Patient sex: F
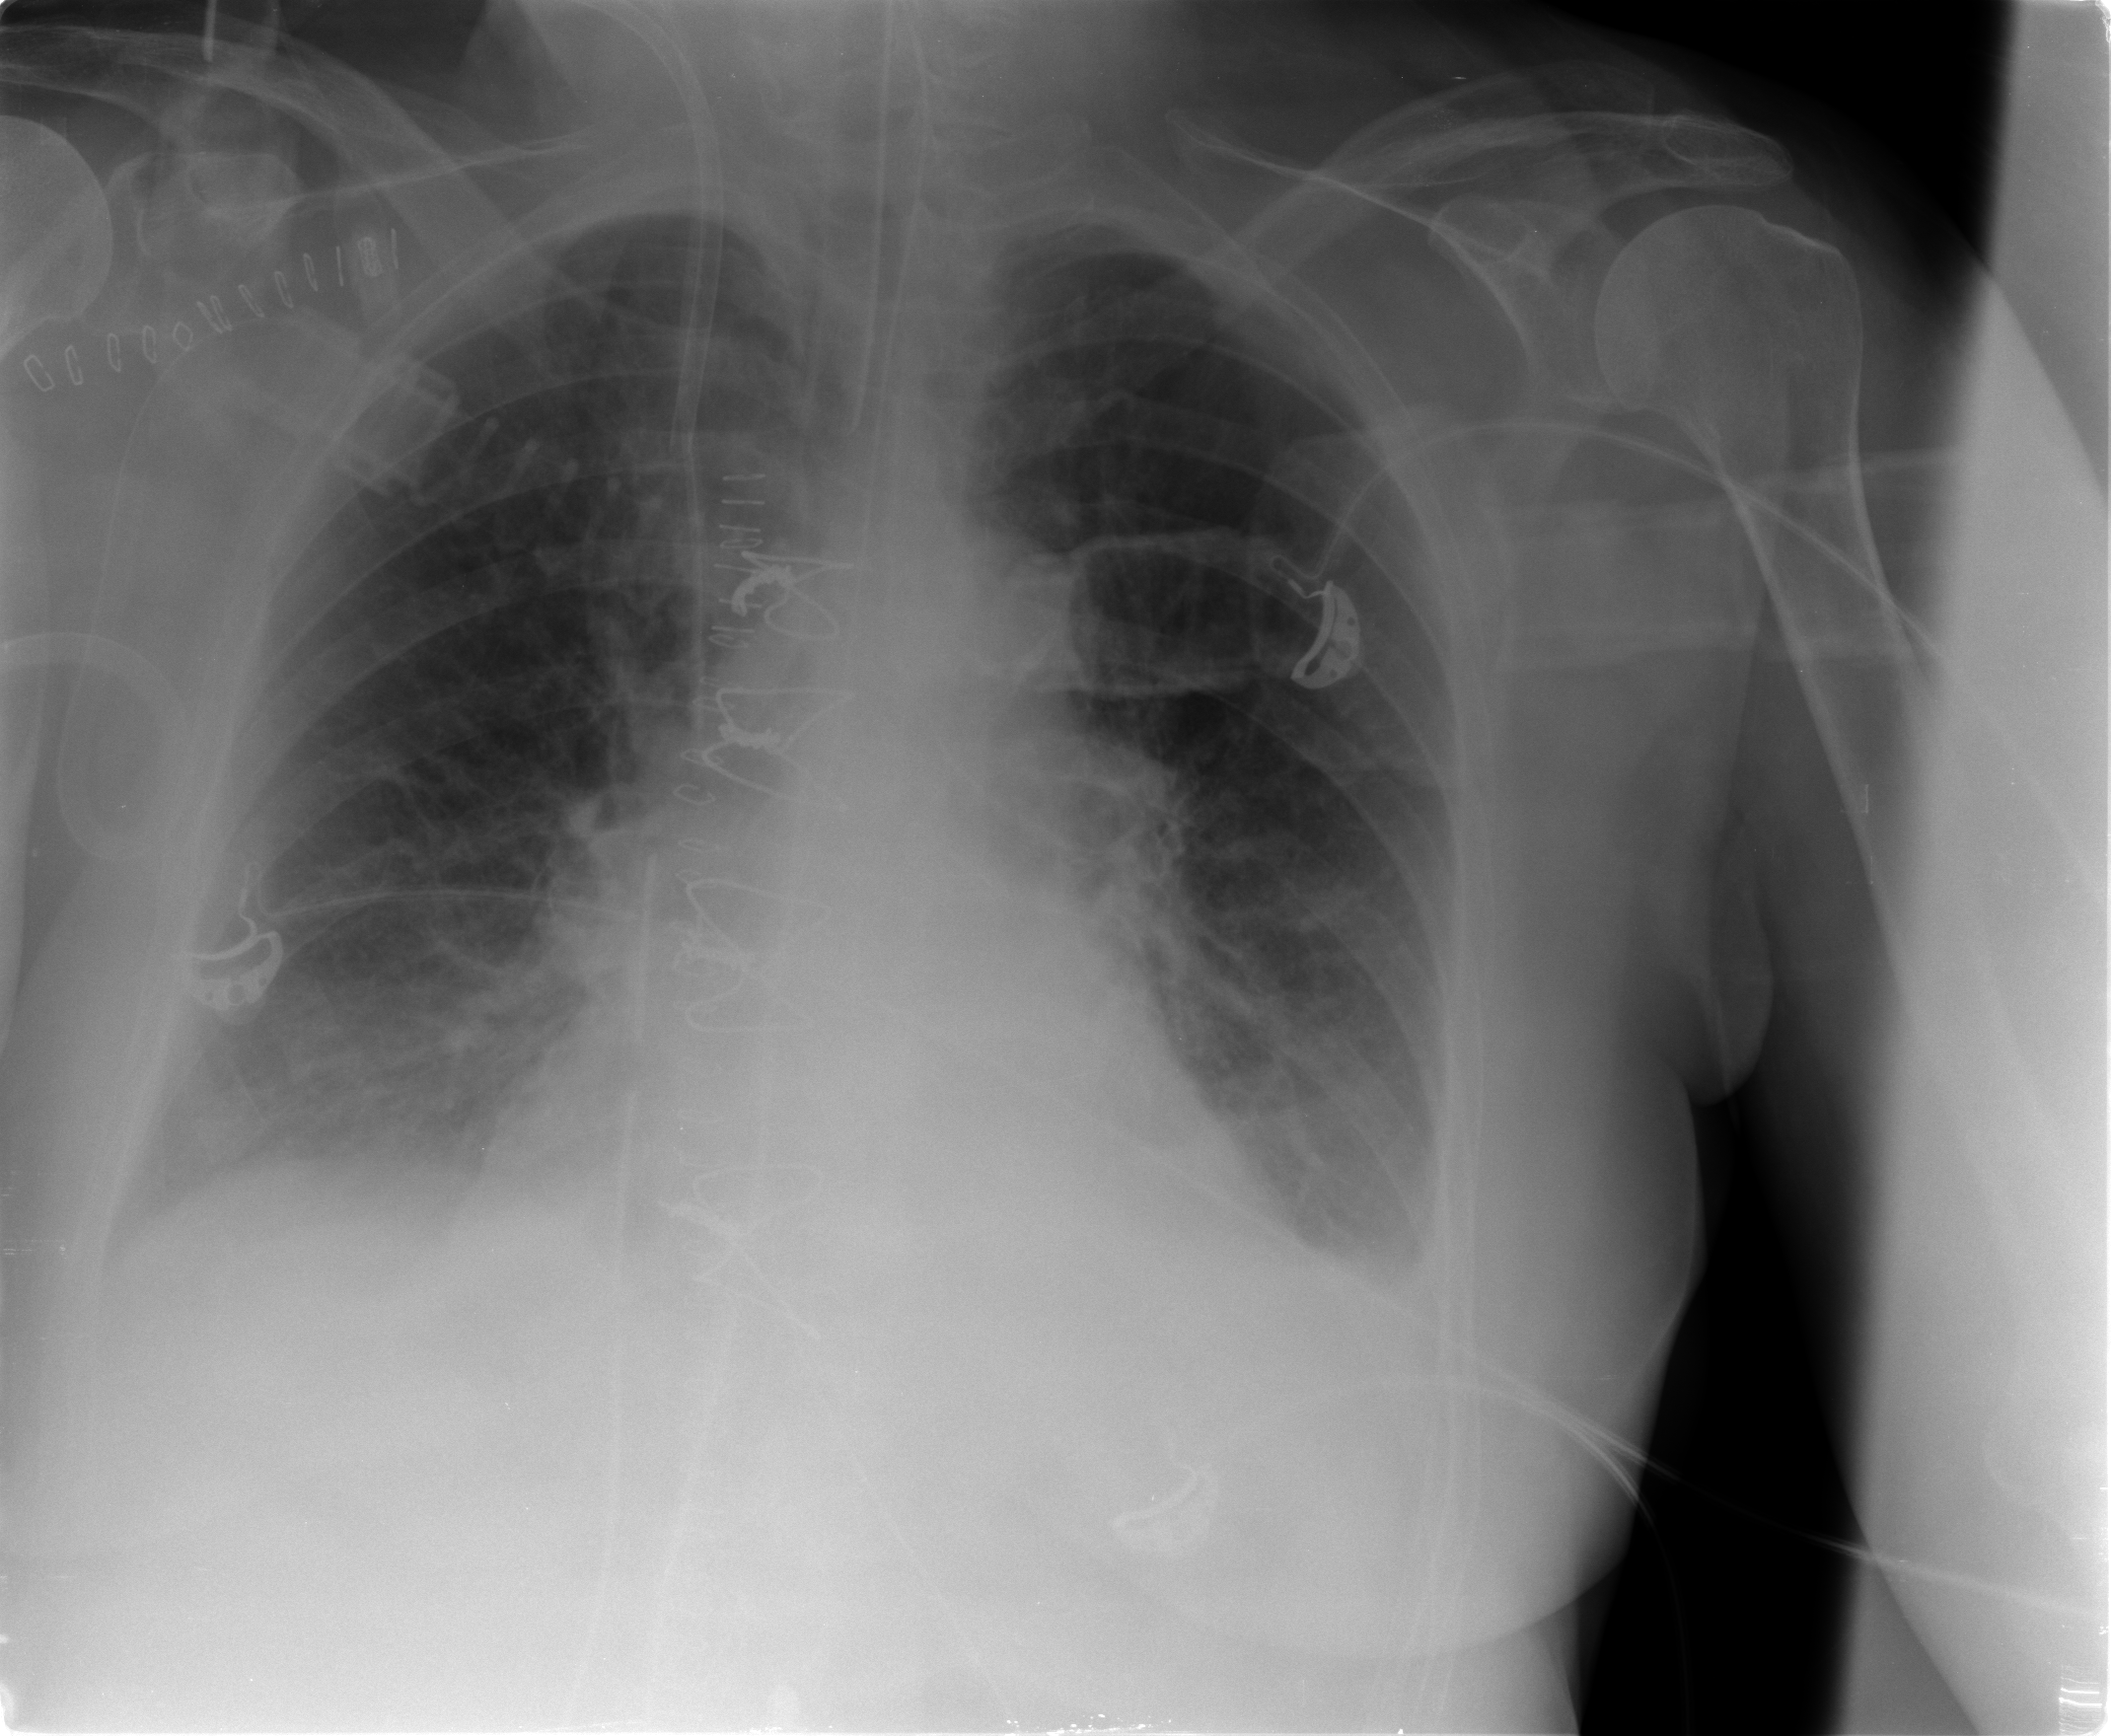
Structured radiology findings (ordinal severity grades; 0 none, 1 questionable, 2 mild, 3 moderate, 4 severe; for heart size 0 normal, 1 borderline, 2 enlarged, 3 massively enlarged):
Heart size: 0
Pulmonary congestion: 1
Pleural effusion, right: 1
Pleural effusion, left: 1
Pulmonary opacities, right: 0
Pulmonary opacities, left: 0
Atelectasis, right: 2
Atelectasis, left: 2